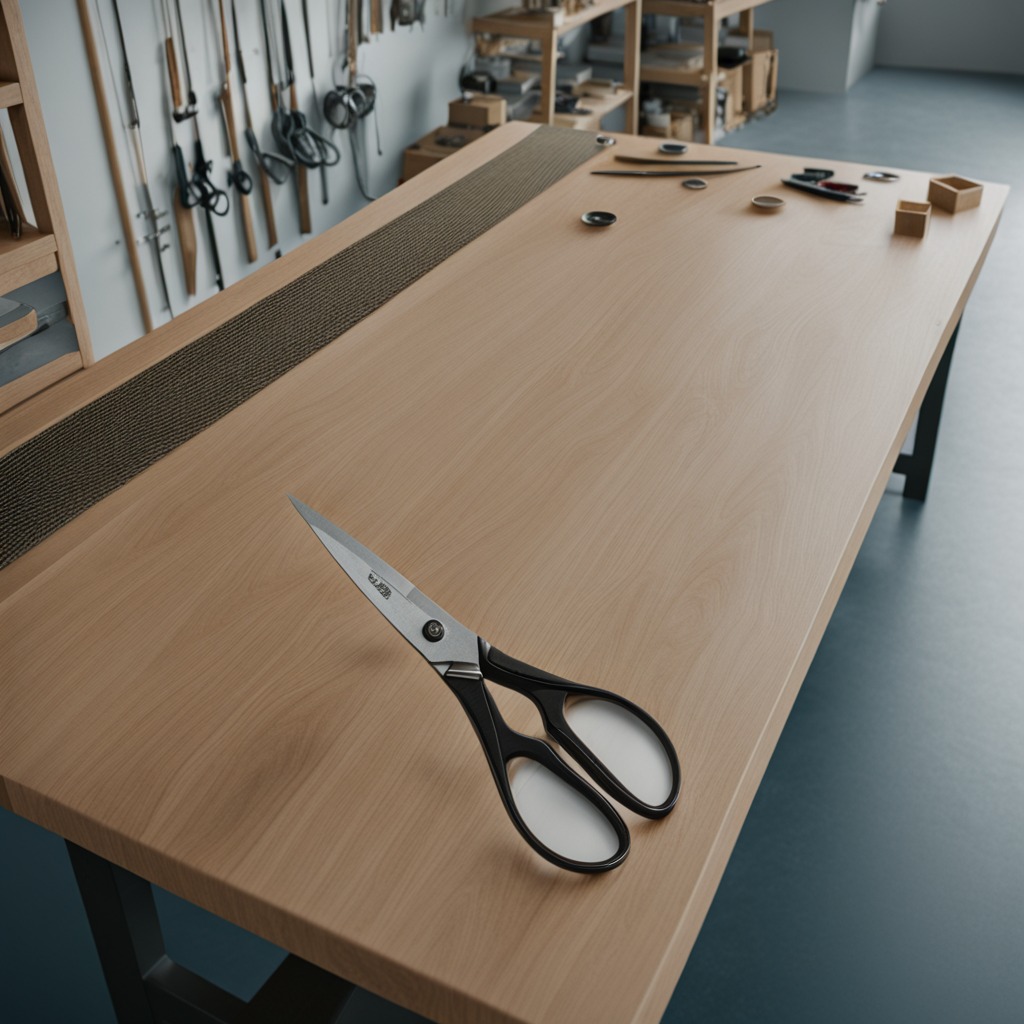
A scissor lies on a workbench inside a coastal fishing gear workshop.